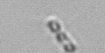
Label: Chaetoceros